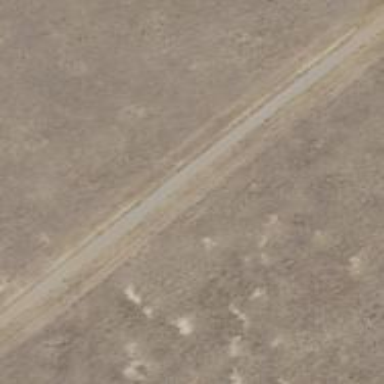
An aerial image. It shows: Unclassified road.